Field crop: tomato
Growth stage: 1
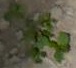
Species: portulaca